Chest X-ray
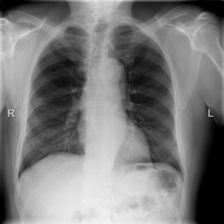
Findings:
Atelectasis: negative
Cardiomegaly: negative
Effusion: negative
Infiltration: negative
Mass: negative
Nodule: negative
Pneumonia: negative
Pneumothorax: negative
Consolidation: negative
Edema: negative
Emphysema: negative
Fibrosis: negative
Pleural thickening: negative
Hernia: negative